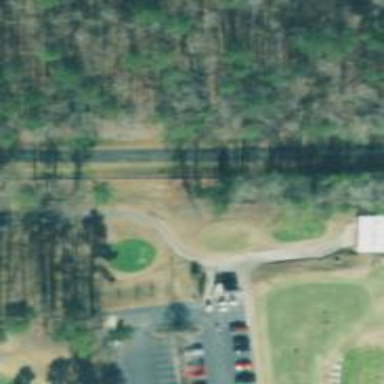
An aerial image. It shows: Service road designated as golf cart path.